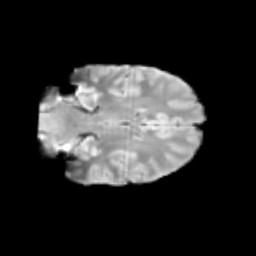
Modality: T2w
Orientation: coronal
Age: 13
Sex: male
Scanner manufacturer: siemens
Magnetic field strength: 3 T
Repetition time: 3.8 s
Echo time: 0.07 s